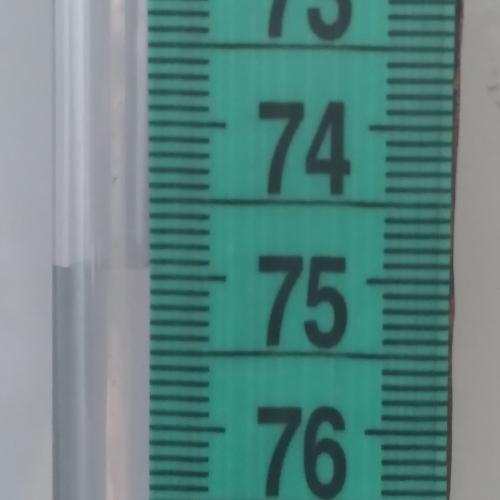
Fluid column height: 75.0 cm